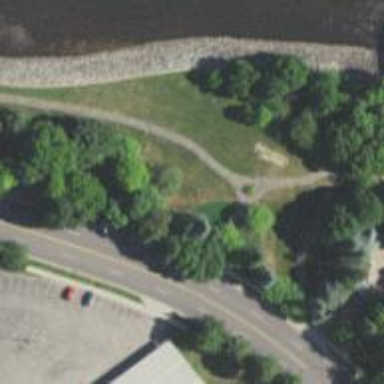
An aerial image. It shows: Path.